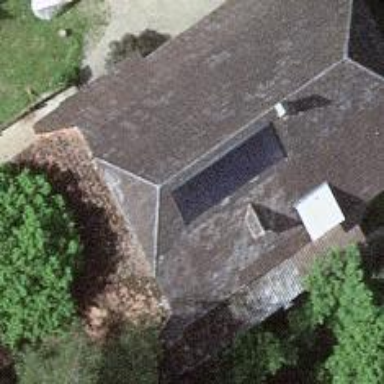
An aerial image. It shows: Farm building.